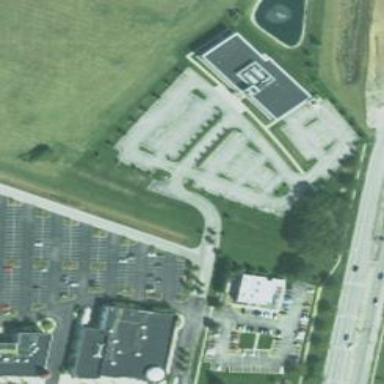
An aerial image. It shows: Healthcare clinic.